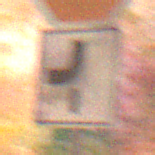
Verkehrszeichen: VerlaufVorfahrtsstrasse7
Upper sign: Stop
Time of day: Night
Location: Outdoor (Nature)
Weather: Clear
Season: NotSpecified
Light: Natural